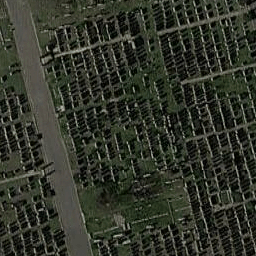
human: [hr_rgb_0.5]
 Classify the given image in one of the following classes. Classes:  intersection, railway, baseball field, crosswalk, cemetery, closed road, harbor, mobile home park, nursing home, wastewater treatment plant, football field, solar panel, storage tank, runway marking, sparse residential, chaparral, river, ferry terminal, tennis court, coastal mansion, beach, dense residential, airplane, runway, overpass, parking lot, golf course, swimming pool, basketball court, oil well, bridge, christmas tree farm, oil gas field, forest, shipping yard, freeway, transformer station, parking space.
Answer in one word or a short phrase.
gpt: cemetery